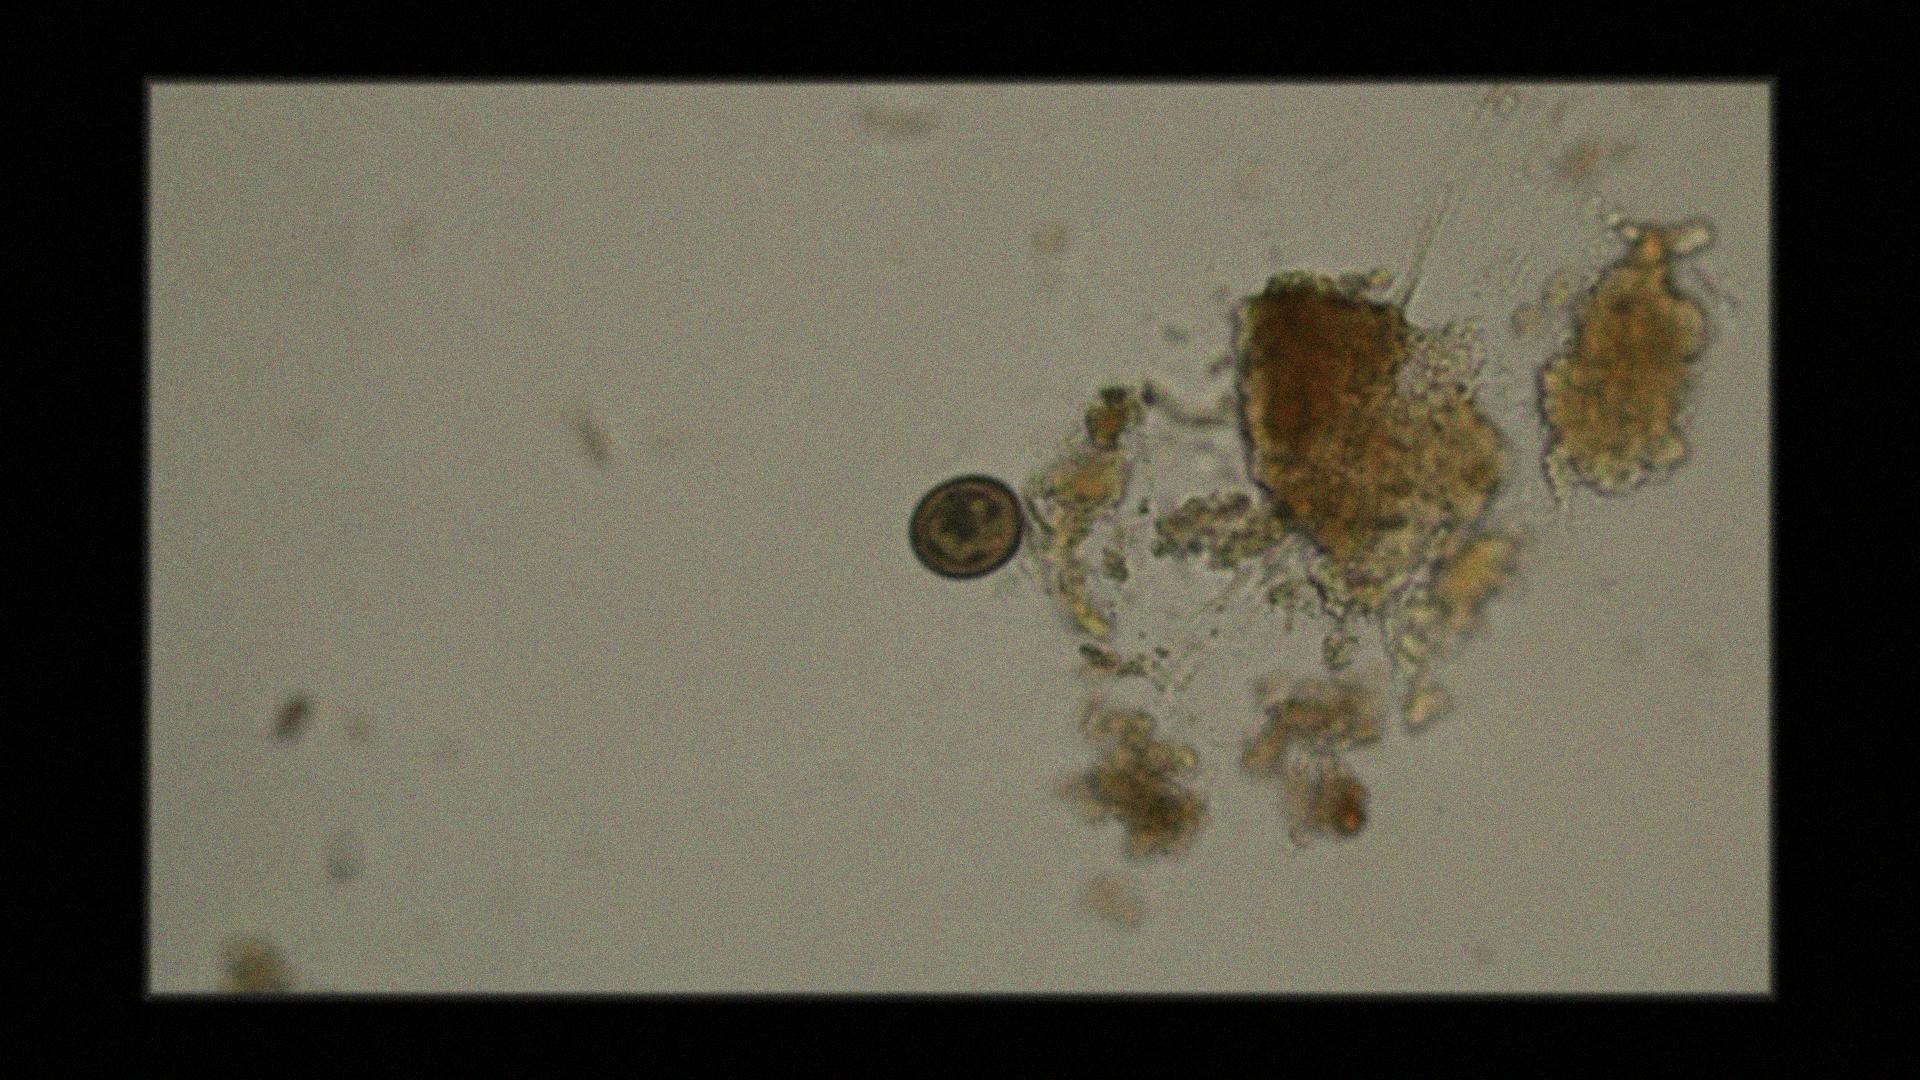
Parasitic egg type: Taenia spp. egg